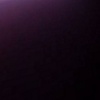
Label: space